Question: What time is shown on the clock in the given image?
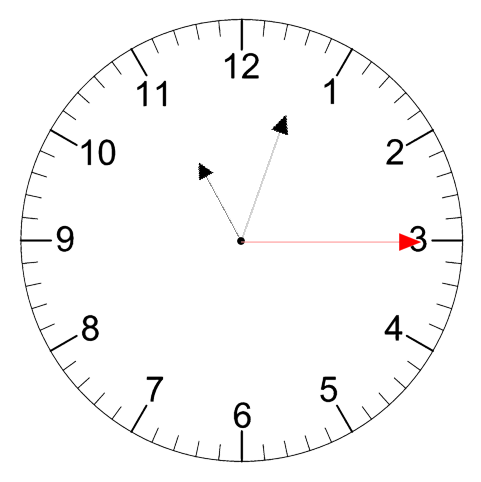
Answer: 11:03:15